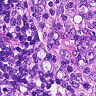
Metastatic tissue present: no